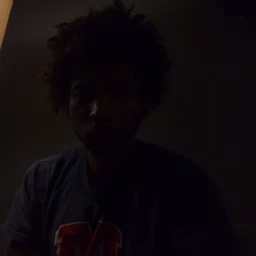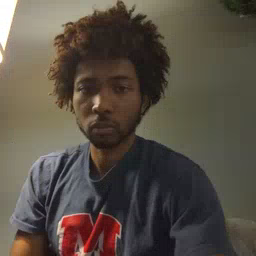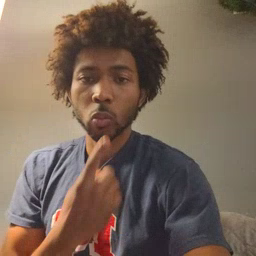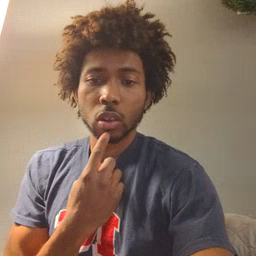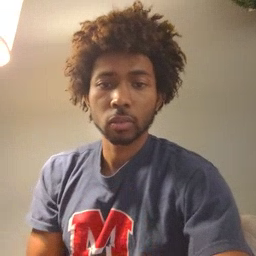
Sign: red